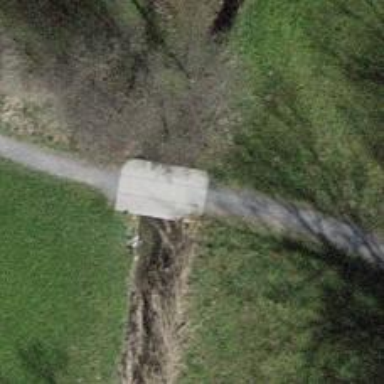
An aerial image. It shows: Concrete bridge over path.